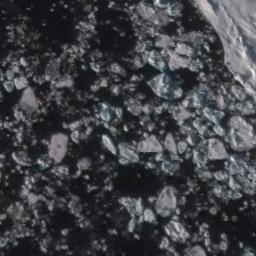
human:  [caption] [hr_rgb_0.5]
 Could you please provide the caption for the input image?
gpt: Countless ice cubes of various sizes are connected into a loose, Large piece floating on the blue sea .

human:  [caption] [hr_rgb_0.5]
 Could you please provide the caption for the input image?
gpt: A lot of small pieces of sea ice float in the deep blue sea .

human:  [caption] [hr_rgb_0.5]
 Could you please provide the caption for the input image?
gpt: There is a big ice and many small ice on the dark green sea .

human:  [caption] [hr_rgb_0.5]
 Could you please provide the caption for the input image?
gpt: There are different shapes of sea ice .

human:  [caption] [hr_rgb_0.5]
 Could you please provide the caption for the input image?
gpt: There are many pieces of sea ice .